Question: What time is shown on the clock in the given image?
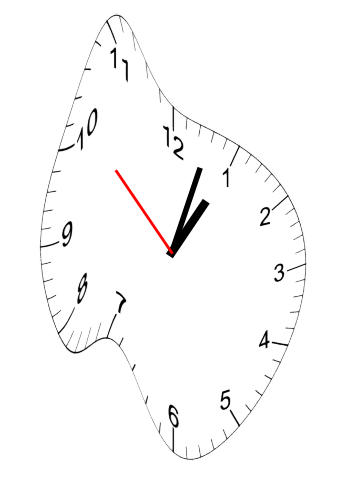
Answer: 01:02:52